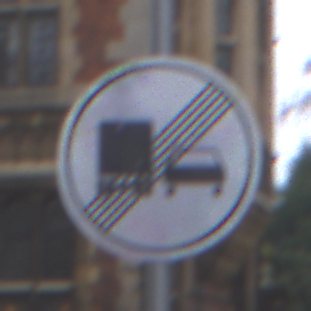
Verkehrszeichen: EndeUeberholverbotKraftfahrzeuge
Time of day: Midday
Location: Outdoor (Urban)
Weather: Overcast
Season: NotSpecified
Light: Natural